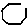
Label: hexagon